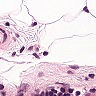
Metastatic tissue present: no